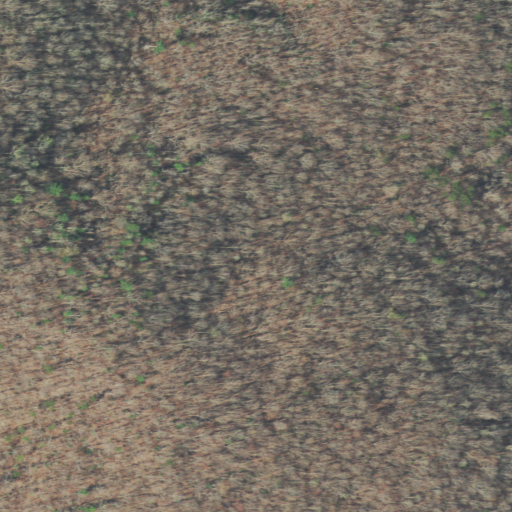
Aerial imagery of ridge(s) in Tennessee named Gibson Ridge containing only deciduous forest